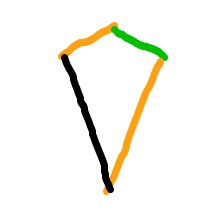
Shape: kite